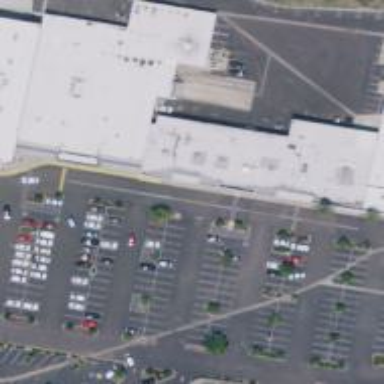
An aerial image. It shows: Commercial building.